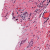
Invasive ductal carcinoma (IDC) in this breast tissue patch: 1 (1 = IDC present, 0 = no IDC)